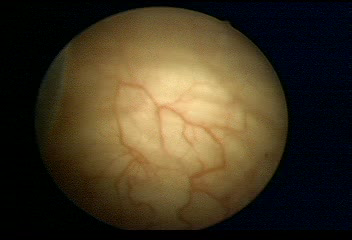
Modality: WLC
Class: Normal mucosa
Bladder cancer association: No